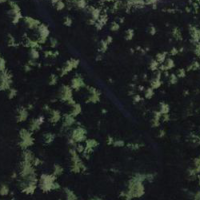
EUNIS habitat code: 43
Species observed at this site:
Asplenium ruta-muraria
Cephalanthera rubra
Zygaena transalpina
Epipactis atrorubens
Garrulus glandarius
Anthericum ramosum
Gymnadenia conopsea